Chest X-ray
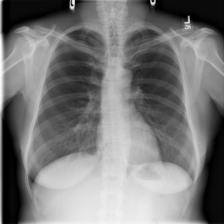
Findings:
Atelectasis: negative
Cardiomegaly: negative
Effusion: negative
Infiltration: negative
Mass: negative
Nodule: negative
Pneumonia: negative
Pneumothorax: negative
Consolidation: negative
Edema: negative
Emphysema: negative
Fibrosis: negative
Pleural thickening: negative
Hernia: negative